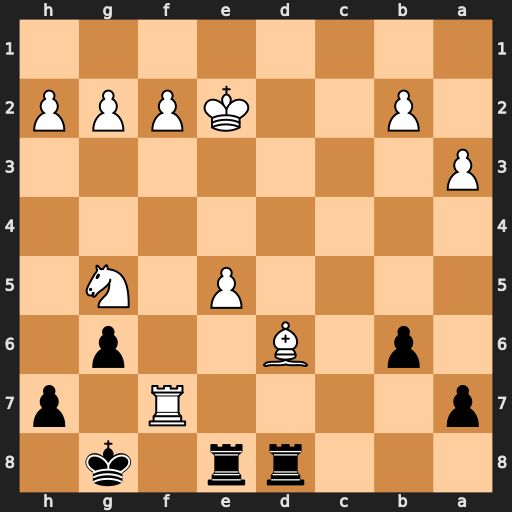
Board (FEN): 3rr1k1/p4R1p/1p1B2p1/4P1N1/8/P7/1P2KPPP/8
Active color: b
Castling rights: -
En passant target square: -
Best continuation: Rxd6 f4 h6 Ne4 Rd4 Rf6 Rxe4+